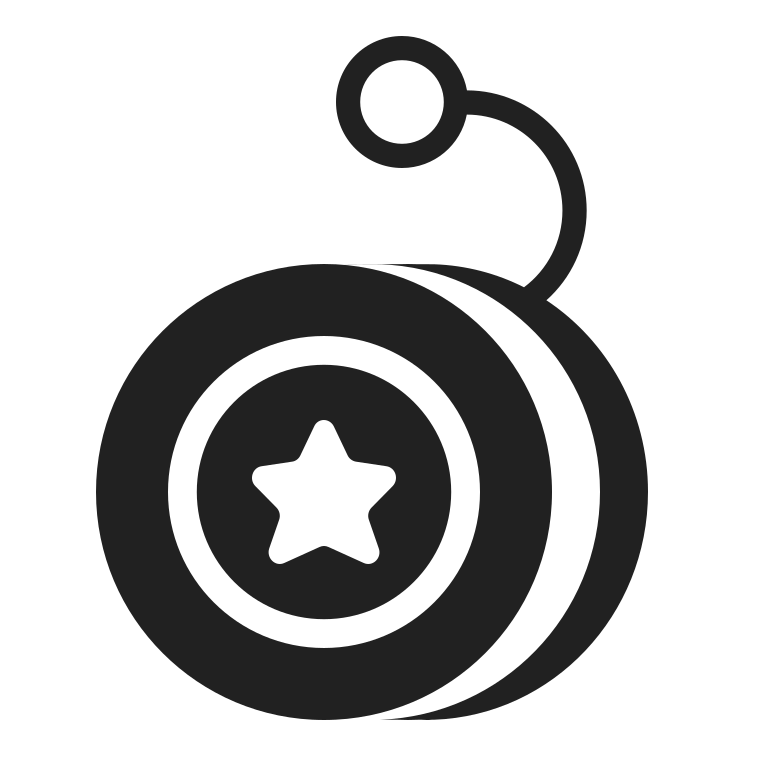
yo yo high contrast